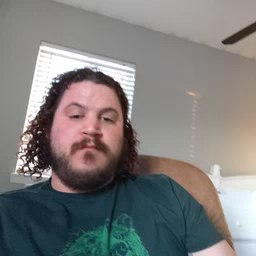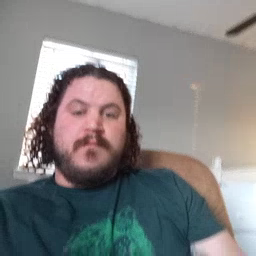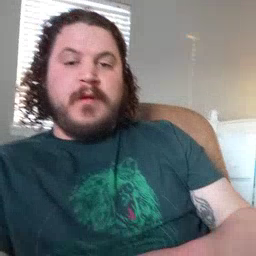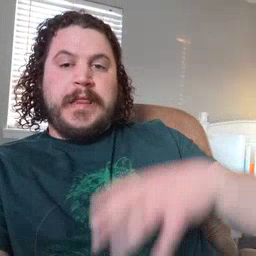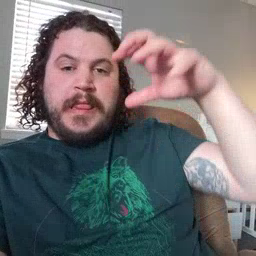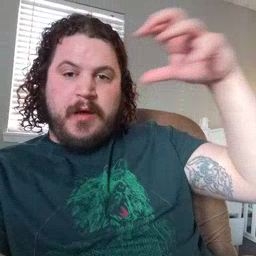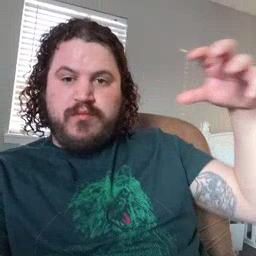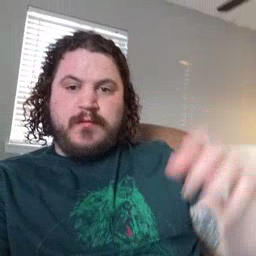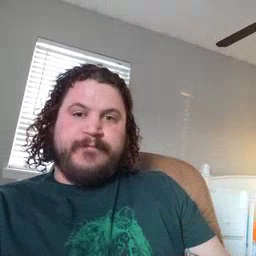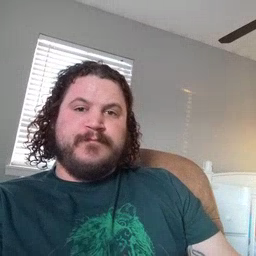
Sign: cloud